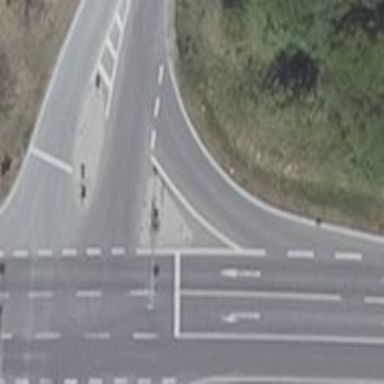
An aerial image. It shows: Trunk link highway.